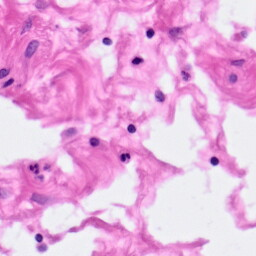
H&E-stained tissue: Pancreatic